Question: I was testing a website I'm developing in Firefox ( latest version + nightly), and I have weird squares around text :

When I try to copy - paste it, it seems to be an empty space
I use this doctype, like other website I develop...
'''
<!DOCTYPE html>
<html>
<head>
<meta charset="utf-8">
[....]
'''
Here a fiddle : <URL>
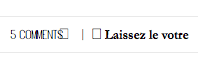
Answer: I resolved it by checking on my font book on Mac OS. I had a conflict with the Garamond font. I resolved it and It works now. I also changed the name of the Garamond font in my css, the first letter needed to be uppercase.